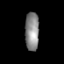
Tissue: prostate
Cell type: T cells
Senescence score: 0.6881
Nuclear area (px): 526
Mean DAPI intensity: 137.451